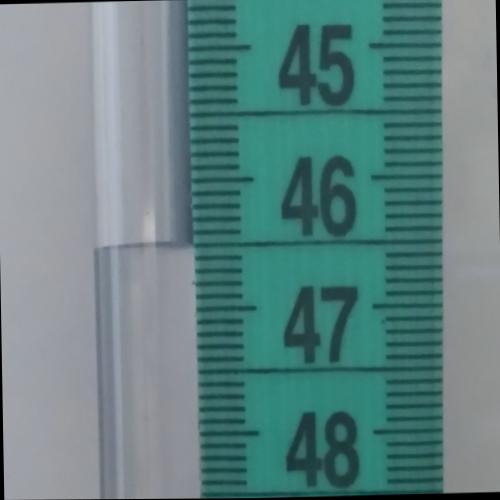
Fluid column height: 46.5 cm